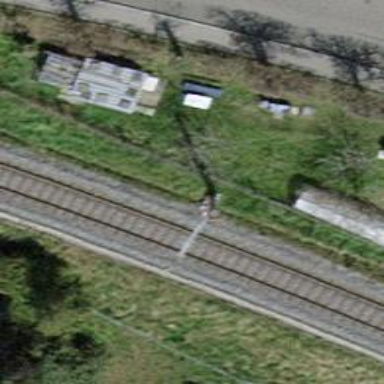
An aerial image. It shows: Single-track electrified railway with contact line.